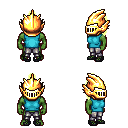
a pixel art fantasy rpg character, male body template, orc, green skin, teal sleeveless shirt, metal pants, gold long topknot hairstyle, gold helm, ghillies, four views (front, back, left, right), 2x2 character sprite sheet, small pixel art, hard edges, no anti-aliasing